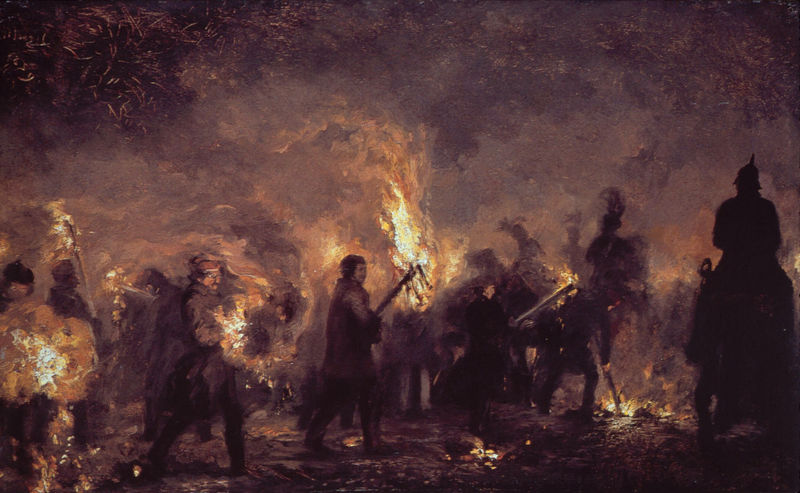
Titel: Studentenfackelzug
Künstler: Adolph Menzel
Standort: Berlin
Institution: Alte Nationalgalerie
Schlagwörter: dunkel, feuer, gemälde, gruppe, himmel, kampf, mann, schatten, weiß, wolken, gelb, impressionismus, menschen, abend, bewegung, braun, hintergrund, hut, licht, männer, nacht, schwarz, straße, rot, expressionismus, fest, malerei, feier, gesichter, mütze, arm, band, rembrandt, stehen, holland, öl, feld, wind, gehen, qualm, rauch, boden, dunkelheit, front, bauern, pferd, pferde, reiter, beine, deutschland, reiten, pfütze, umrisse, zug, dorf, violett, silhouette, figuren, mündung, romantik, brand, dampf, krieg, schlacht, soldaten, goya, deutsch, knöpfe, unscharf, flamme, brennen, flammen, glut, lodern, draußen, revolution, schwert, uniform, uniformen, waffen, widerstand, aufstand, brille, gemetzel, soldat, tumult, helm, stiefel, menschenmenge, ritter, armee, rom, helme, verschwommen, gewehr, wut, artillerie, aufbruch, schemen, fackel, fakeln, schattenfiguren, preußen, schlachtfeld, inferno, feuerstelle, immpressionismus, anzünden, fackeln, nero, verbrennung, rauchwolken, funken, pickelhaube, plünderung, weltkrieg, sraußen, zündeln, soldate, lagerfeuer, russ, brandschatzen, rebellion, rebellen, feldherrn, anstecken, knistern, brannd, romanitk, branschatz, brenne, flammenzungen, in brand setzen, pechote, soldateska, ldat, 20. jahrhundert, 18, krieg reiter, scchlacht